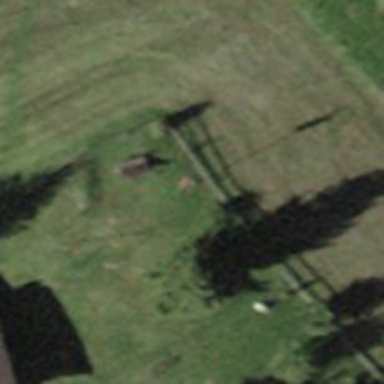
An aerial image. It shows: Flagpole structure.